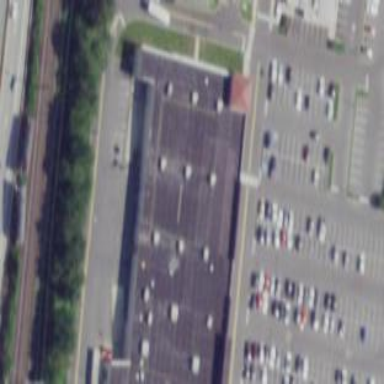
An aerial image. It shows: Retail building.